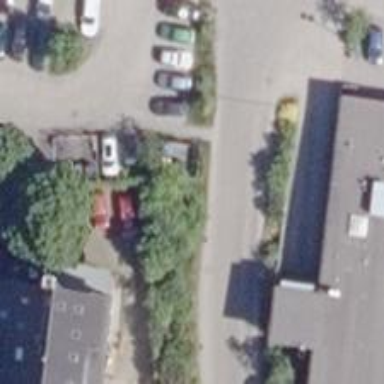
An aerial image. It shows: Normal parking space available at the amenity.